Question:
I get this error when testing my Win Phone 8 app for the store.
I can't find much information about solving it or even what it means. The app runs perfectly in debug and release.
Any ideas?
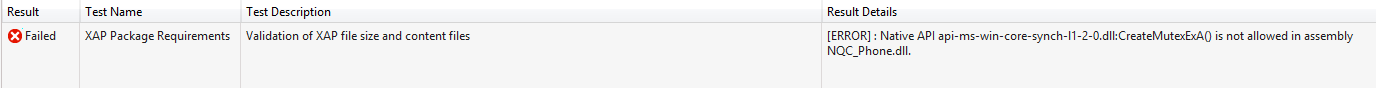
Answer: You or some subroutine is calling 'CreateMutexExA()' somewhere, which you can't use on WP. If it's in your code, you can call 'CreateMutexExW()' instead. If not, you're stuck looking for another library for that functionality. See <URL> for more information on which calls can be made on WP.